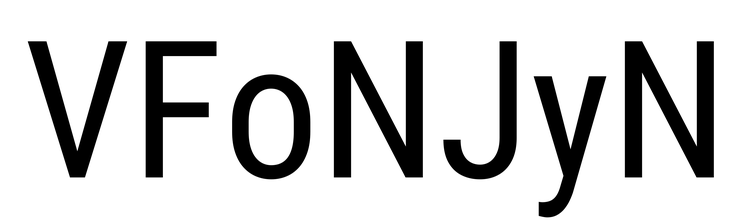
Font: Roboto_Condensed_Regular